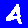
Digit: 4